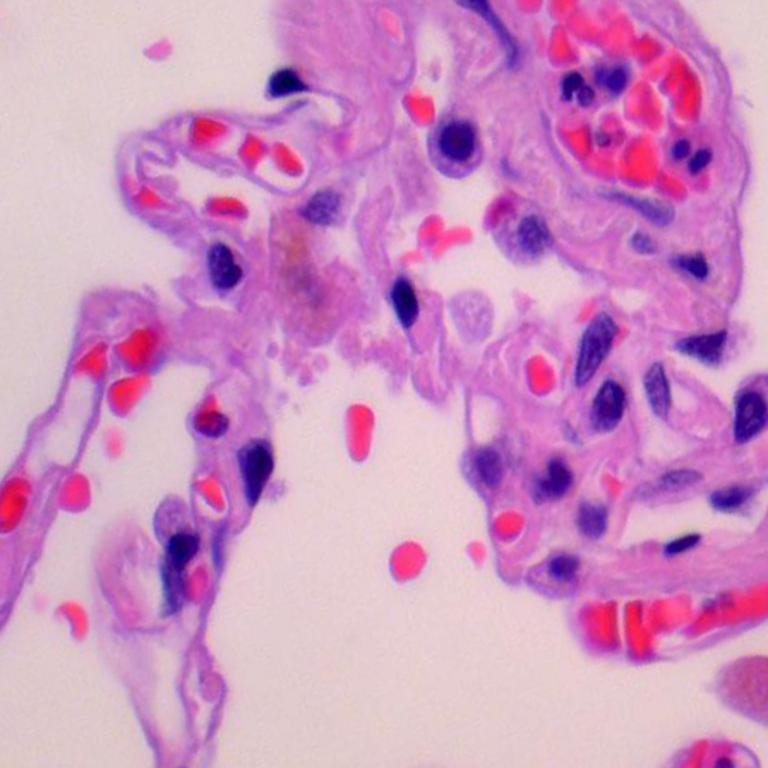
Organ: lung
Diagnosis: benign